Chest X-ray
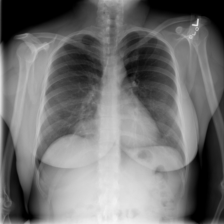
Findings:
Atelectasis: negative
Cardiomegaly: negative
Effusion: negative
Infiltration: negative
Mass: positive
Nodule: negative
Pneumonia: negative
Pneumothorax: negative
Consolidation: negative
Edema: negative
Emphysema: negative
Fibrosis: negative
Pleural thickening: negative
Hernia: negative